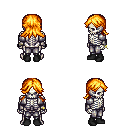
a pixel art fantasy rpg character, male body template, skeleton, steel arm armor, metal pants, light blonde loose hair, bracelets, black shoes, four views (front, back, left, right), 2x2 character sprite sheet, small pixel art, hard edges, no anti-aliasing